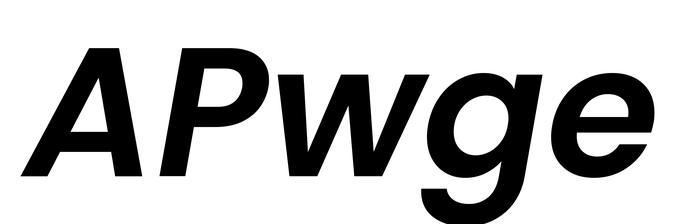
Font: Poppins-SemiBoldItalic